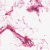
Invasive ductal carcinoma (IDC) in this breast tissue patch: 0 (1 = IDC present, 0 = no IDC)